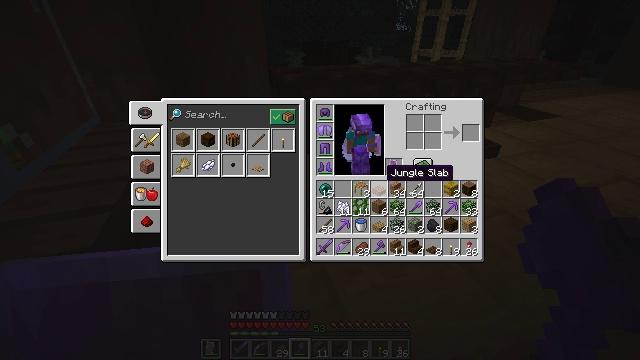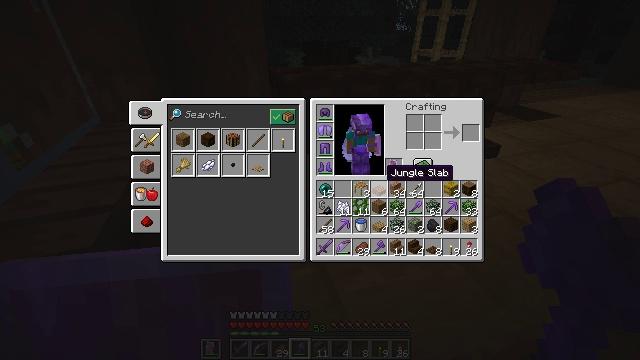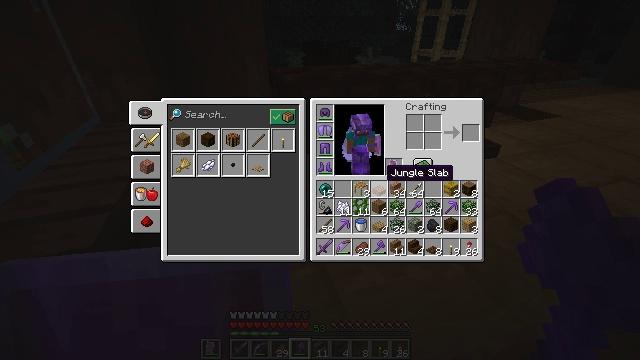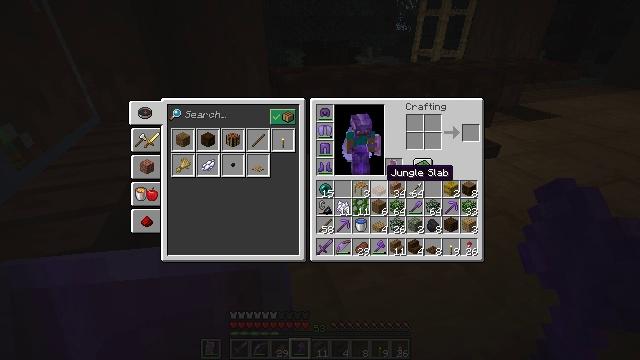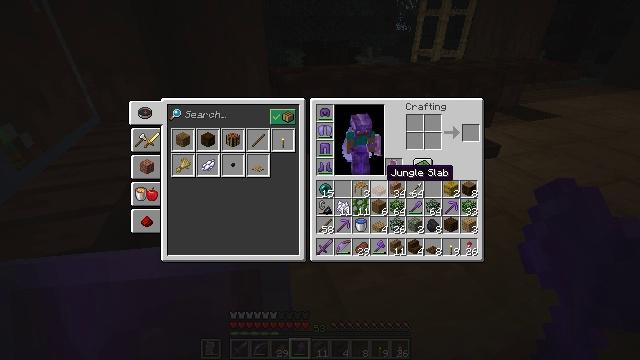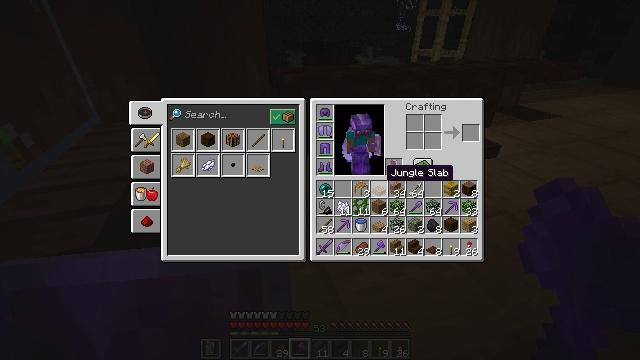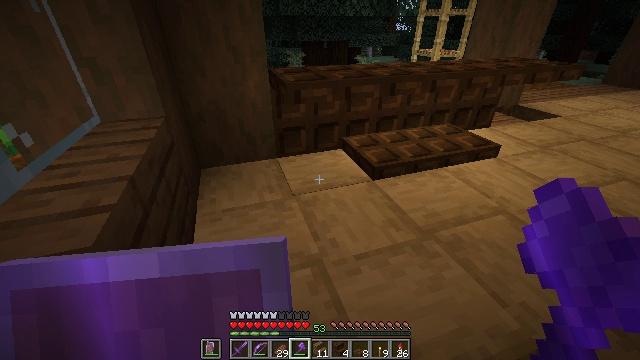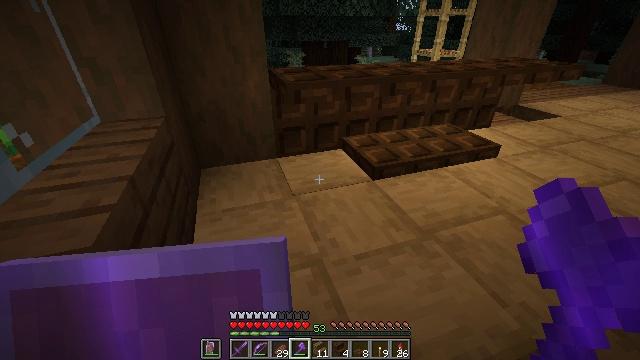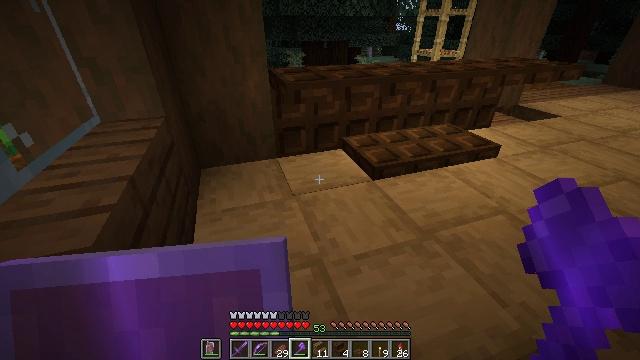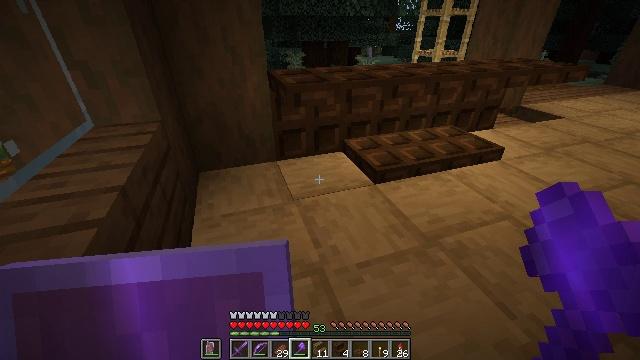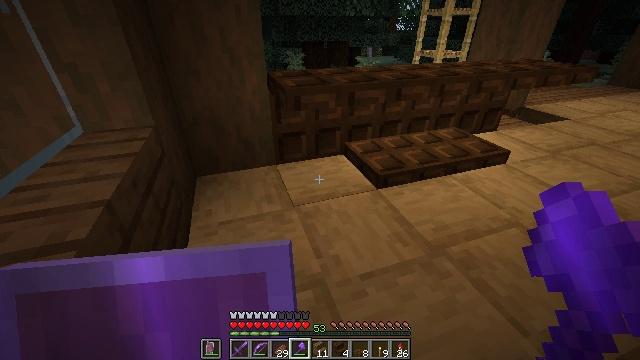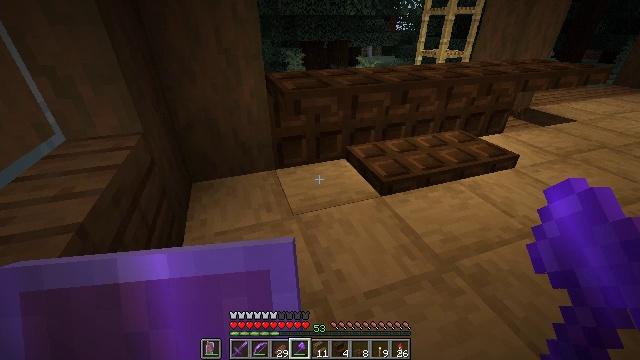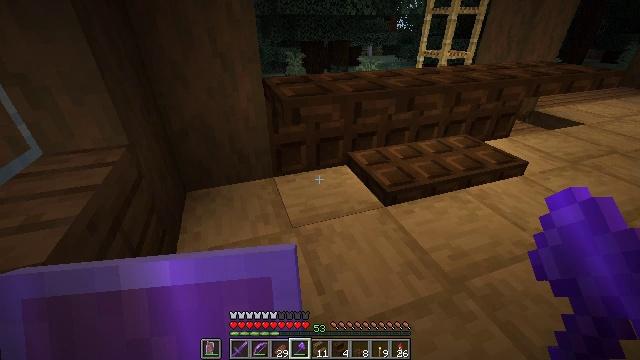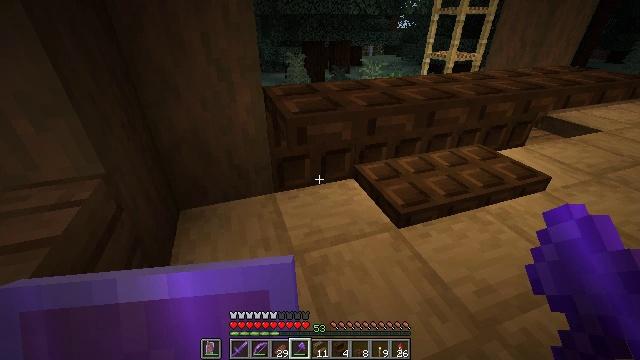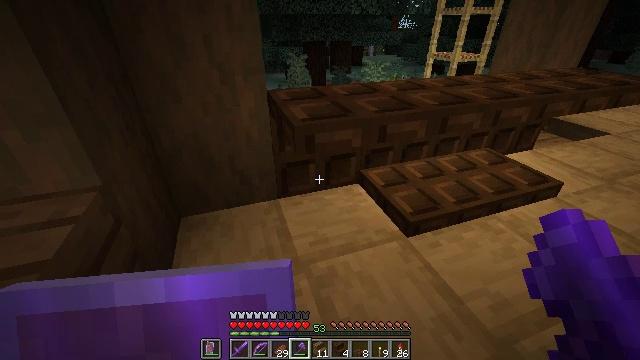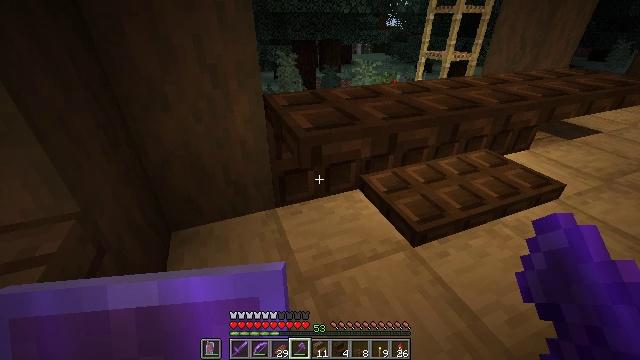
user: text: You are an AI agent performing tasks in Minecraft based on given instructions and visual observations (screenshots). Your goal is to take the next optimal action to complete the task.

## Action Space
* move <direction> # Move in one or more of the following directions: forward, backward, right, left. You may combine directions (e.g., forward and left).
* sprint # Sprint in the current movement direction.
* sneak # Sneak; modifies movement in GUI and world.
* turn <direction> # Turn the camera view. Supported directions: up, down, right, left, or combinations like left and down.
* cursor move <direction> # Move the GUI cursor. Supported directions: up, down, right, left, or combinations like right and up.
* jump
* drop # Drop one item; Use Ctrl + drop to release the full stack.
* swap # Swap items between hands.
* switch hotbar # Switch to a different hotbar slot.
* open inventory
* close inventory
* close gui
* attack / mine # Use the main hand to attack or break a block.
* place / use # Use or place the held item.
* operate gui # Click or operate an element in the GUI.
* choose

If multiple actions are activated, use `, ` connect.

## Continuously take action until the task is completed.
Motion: motion action
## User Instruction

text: Attack the stripped oak log to collect it.
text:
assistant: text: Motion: no_op
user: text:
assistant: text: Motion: no_op
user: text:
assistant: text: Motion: no_op
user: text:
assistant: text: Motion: no_op
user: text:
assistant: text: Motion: no_op
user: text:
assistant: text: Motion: no_op
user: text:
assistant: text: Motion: no_op
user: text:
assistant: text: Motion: no_op
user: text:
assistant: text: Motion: move forward
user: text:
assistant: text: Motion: move forward
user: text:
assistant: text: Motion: move forward
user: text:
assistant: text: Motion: move forward
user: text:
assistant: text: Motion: move forward and move left
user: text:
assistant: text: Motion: move forward and move left
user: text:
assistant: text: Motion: move forward and move left, turn right
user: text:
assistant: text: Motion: move forward and move left, turn right and down
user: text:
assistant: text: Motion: move forward and move left, turn right
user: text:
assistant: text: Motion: move forward and move left
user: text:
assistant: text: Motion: move left
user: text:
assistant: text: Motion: move left
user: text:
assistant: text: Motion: move left
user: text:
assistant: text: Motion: no_op
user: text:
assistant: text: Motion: no_op
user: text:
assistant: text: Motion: no_op
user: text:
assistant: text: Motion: no_op
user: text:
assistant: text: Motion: no_op
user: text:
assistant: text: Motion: no_op
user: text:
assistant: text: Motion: no_op
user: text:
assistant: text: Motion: no_op
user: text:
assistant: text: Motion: sneak, turn right